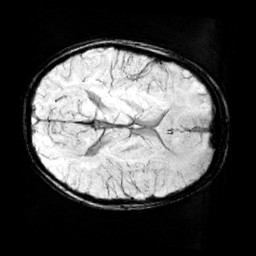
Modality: minIP
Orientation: axial
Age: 9
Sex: male
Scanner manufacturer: siemens
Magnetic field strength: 3 T
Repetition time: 0.027 s
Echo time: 0.02 s